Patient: sex F, age 71
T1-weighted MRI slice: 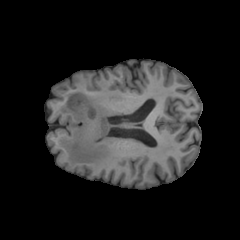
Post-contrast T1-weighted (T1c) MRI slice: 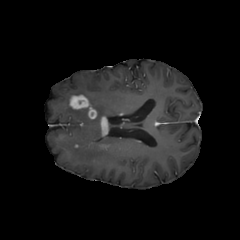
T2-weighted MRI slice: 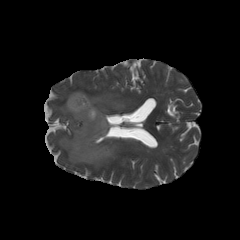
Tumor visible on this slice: yes
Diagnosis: Glioblastoma, IDH-wildtype
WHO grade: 4